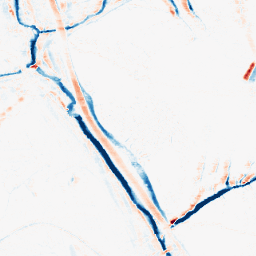
Category: morphological
Decomposition family: morphological_ellipse
Decomposition parameters: operation: average
width: 5
height: 10
Upsampling method: sinc_blackman
Upsampling parameters: scale: 2
kernel_size: 4
Upsampling scale: 2